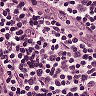
Metastatic tissue present: no